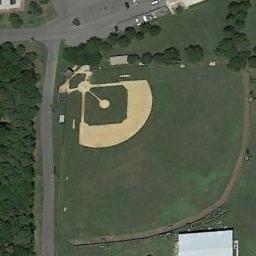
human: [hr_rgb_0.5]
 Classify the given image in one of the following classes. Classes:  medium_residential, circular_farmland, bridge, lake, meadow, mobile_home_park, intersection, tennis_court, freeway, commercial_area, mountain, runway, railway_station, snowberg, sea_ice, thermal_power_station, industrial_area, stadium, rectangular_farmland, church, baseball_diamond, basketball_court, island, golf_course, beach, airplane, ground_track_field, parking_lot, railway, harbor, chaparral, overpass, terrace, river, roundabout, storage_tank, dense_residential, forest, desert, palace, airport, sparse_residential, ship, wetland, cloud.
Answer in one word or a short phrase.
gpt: baseball_diamond